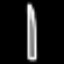
Label: pencil